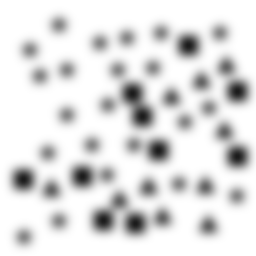
Squares: 10
Triangles: 10
Stars: 22
Total shapes: 42